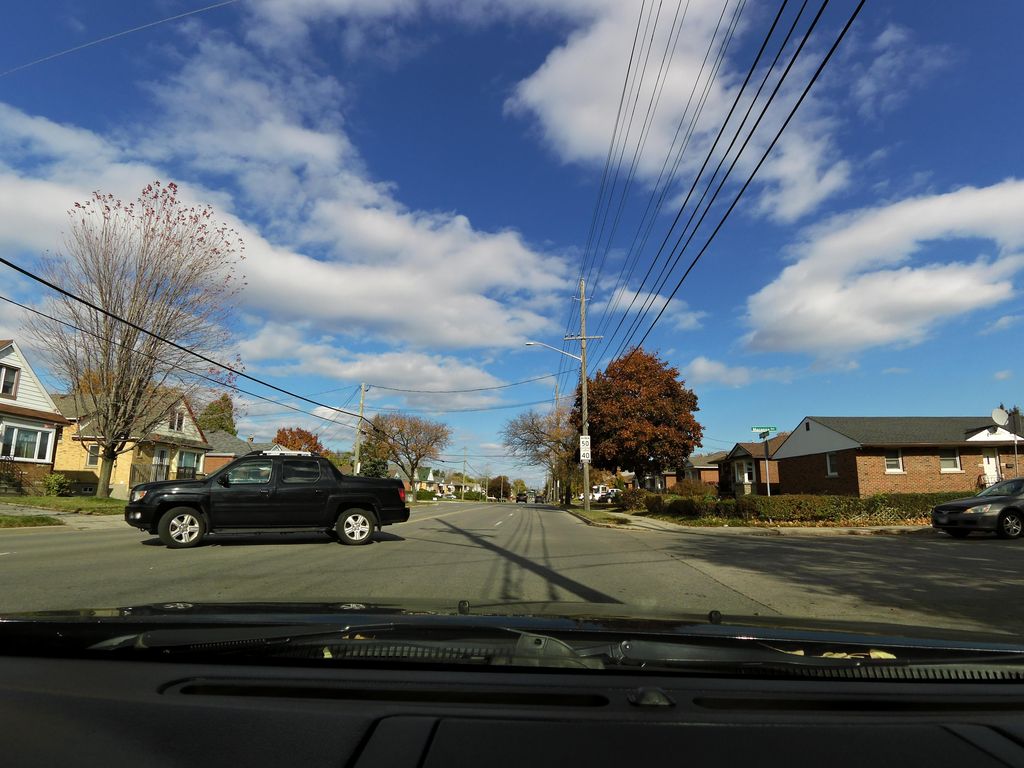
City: hamilton